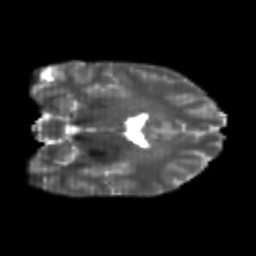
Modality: T2w
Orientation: coronal
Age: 22
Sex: male
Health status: healthy
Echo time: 0.074 s